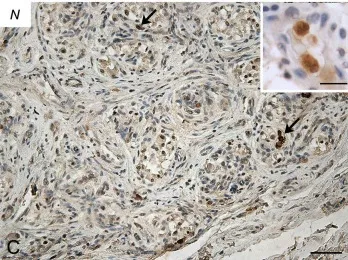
Immunohistochemitries for nucleocapsid ; 50 microm Inserts: high magnification of positive type I cells. Scale Bar: 15 microm.
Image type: pathology (immunostaining)